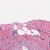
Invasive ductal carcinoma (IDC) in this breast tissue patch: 1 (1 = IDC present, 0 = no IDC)